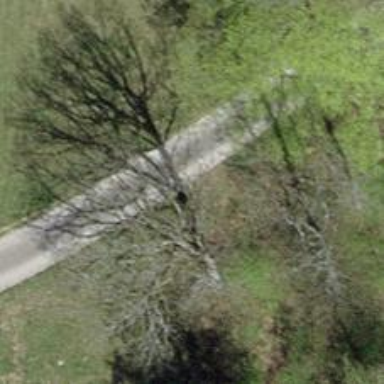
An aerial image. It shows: Bench.